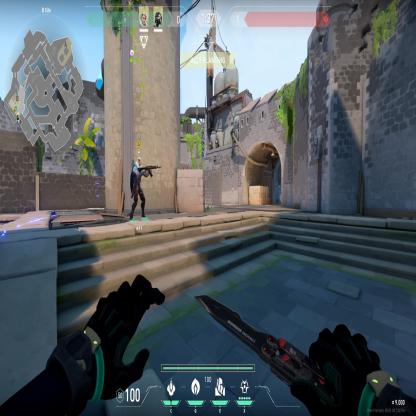
Label: teammate